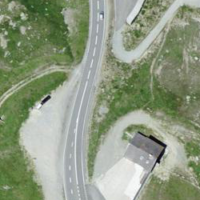
EUNIS habitat code: 31
Species observed at this site:
Syngrapha ain
Falco tinnunculus